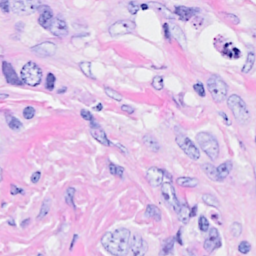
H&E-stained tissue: Breast